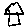
Label: tree